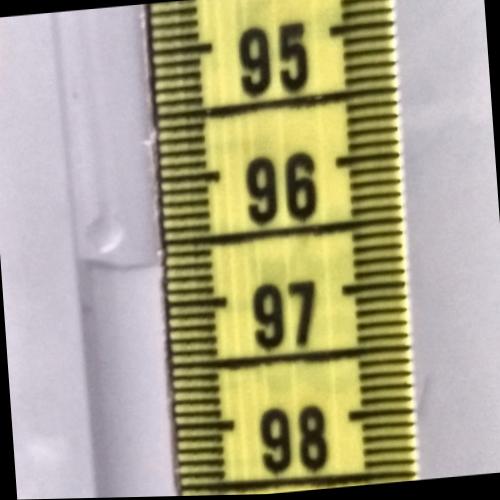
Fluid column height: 96.7 cm